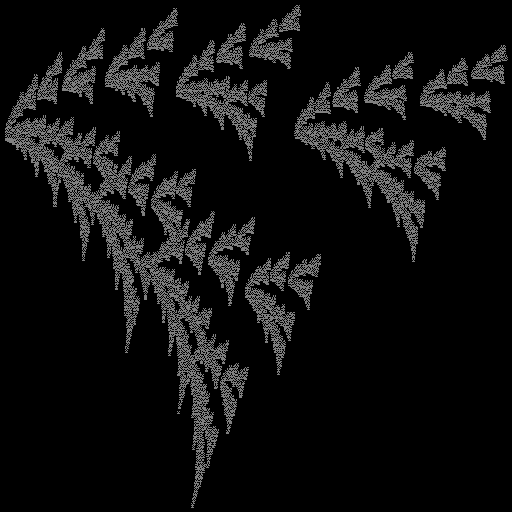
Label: watersprite